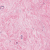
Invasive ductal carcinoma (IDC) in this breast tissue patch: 0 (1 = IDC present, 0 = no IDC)